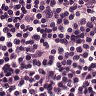
Metastatic tissue present: no